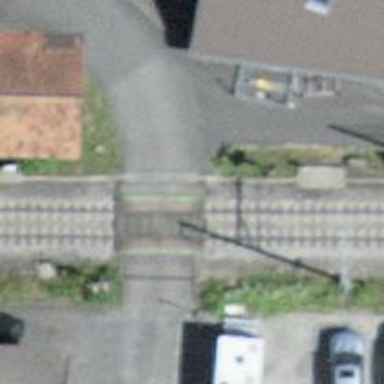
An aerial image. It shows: Railway level crossing.